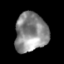
Tissue: skin
Cell type: Epithelial cells
Senescence score: 0.2567
Nuclear area (px): 1238
Mean DAPI intensity: 138.7